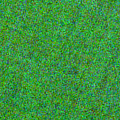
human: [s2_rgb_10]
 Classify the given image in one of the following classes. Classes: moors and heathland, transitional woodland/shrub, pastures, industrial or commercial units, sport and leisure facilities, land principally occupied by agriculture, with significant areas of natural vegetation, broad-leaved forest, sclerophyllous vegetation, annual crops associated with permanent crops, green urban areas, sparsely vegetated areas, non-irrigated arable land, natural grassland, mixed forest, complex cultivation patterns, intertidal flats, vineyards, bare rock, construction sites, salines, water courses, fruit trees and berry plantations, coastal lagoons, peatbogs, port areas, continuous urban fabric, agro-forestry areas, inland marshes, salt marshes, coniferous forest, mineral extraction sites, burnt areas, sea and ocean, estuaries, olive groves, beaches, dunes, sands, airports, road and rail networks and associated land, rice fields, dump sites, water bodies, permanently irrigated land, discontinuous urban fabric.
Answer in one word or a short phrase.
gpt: sea and ocean